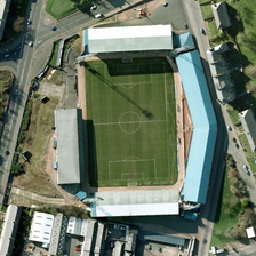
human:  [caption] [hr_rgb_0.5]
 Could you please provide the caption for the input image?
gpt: There is a blue hut next to the football field

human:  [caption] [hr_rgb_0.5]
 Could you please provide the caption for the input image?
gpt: The blue hut is next to the Football Hall

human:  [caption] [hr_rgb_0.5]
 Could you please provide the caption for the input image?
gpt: There are grey buildings on three sides of the football field

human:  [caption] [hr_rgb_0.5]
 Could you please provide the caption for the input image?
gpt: There is a grey building on the three sides of the football field

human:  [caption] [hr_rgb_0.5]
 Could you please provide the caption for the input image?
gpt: Three colors of football field